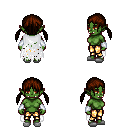
a pixel art fantasy rpg character, female body template, orc, green skin, white tattered cape, gold greaves, brown twin-tailed hairstyle, white cloth bracers, white slippers, four views (front, back, left, right), 2x2 character sprite sheet, small pixel art, hard edges, no anti-aliasing